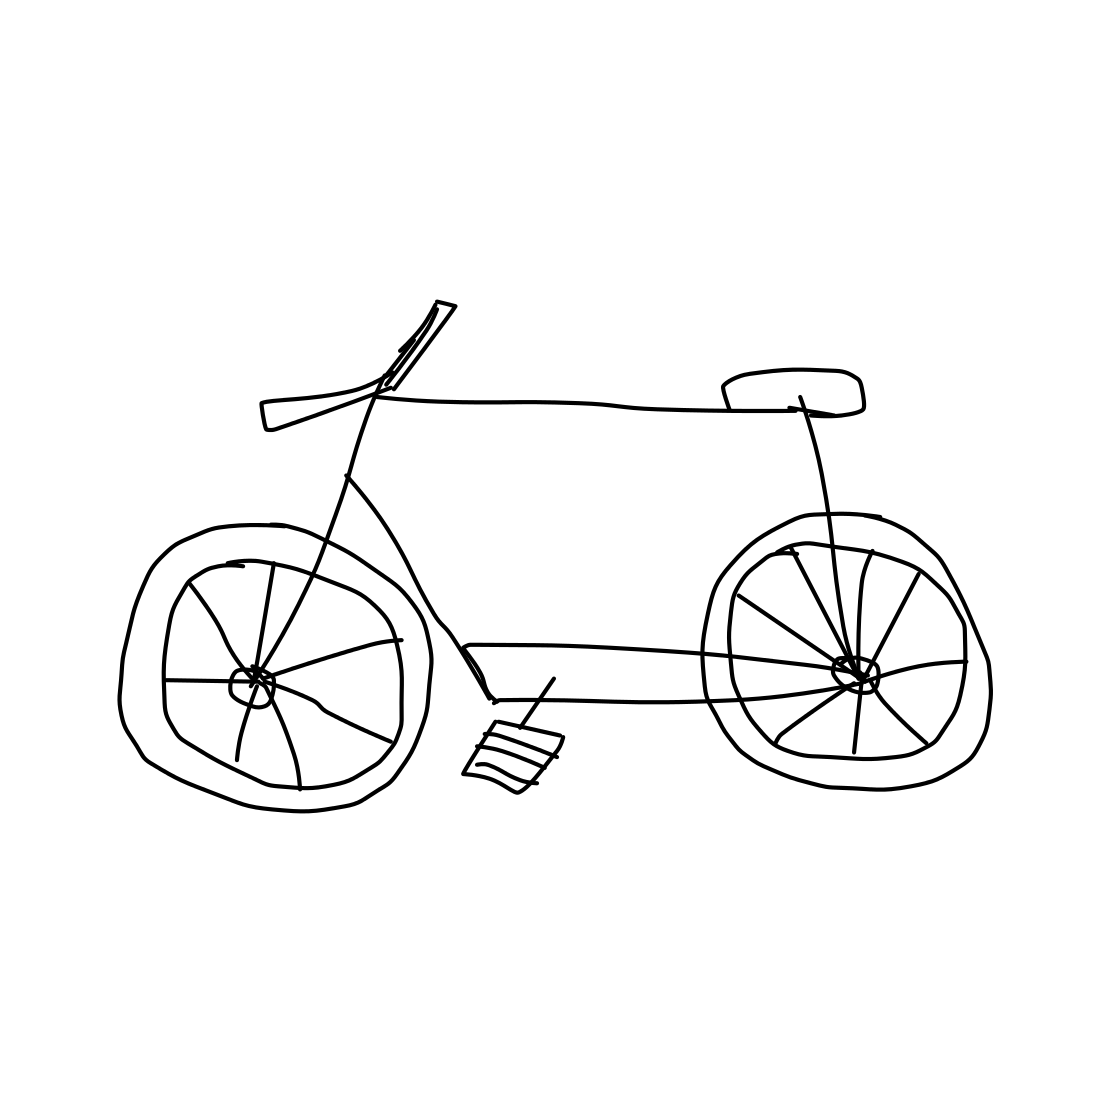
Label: bicycle